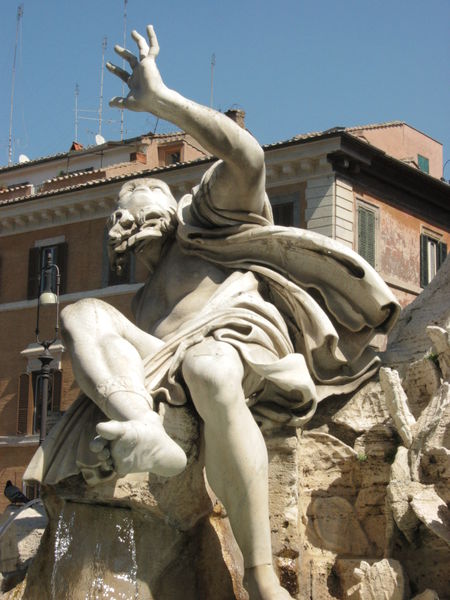
Titel: Vierströmebrunnen
Künstler: Giovanni Lorenzo Bernini
Standort: Rom, Piazza Navona (EU - I - Latium)
Schlagwörter: blau, fuß, hand, himmel, mann, nackt, wasser, weiß, sitzen, fenster, finger, laterne, marmor, haus, tuch, bart, arm, falten, gesicht, stein, gewand, mantel, brunnen, skulptur, statue, ecke, liegen, italien, angst, sitzt, poliert, knie, zehen, drapierung, foto, fensterladen, furcht, rom, sandstein, antennen, bernini, brunnenfigur, gespreitzt, vierstömebrunnen, bittgeste